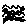
Label: zigzag